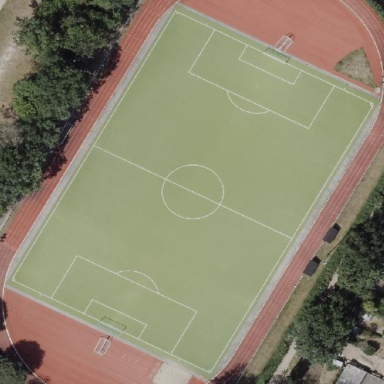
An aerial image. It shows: Soccer pitch for leisureland activities.